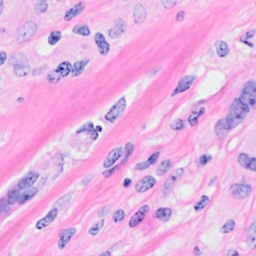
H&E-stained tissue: Breast